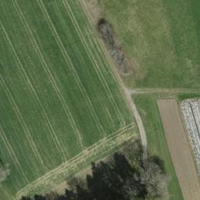
EUNIS habitat code: 52
Species observed at this site:
Geum rivale